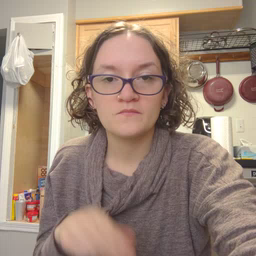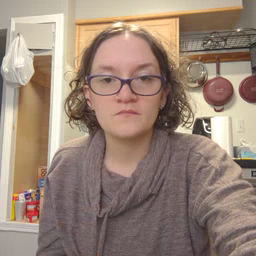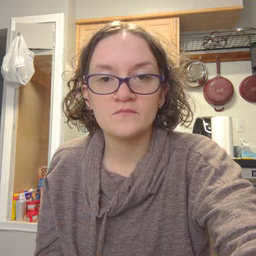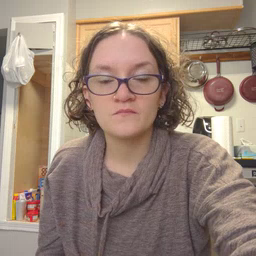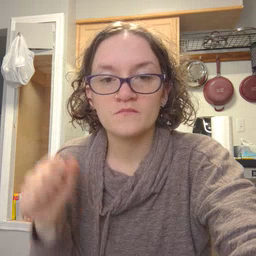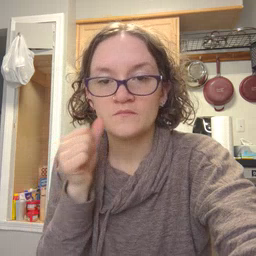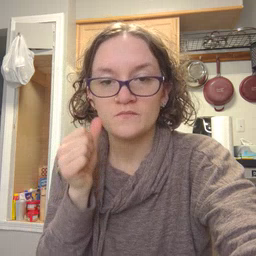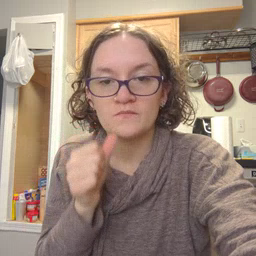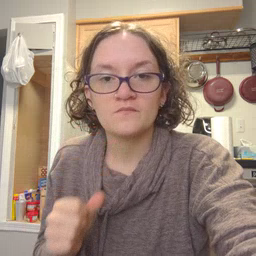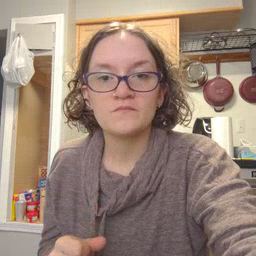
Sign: girl